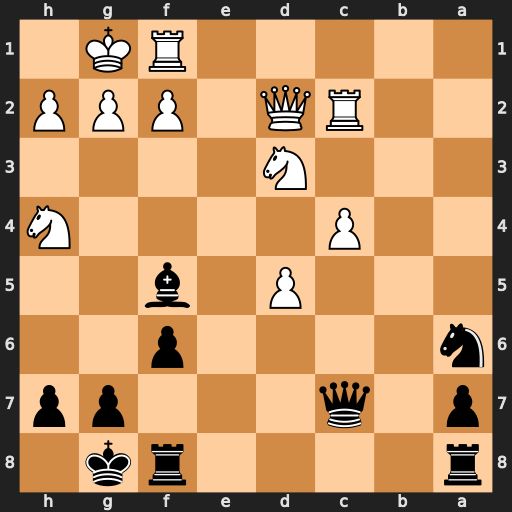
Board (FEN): r4rk1/p1q3pp/n4p2/3P1b2/2P4N/3N4/2RQ1PPP/5RK1
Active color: b
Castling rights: -
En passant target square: -
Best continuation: Bxd3 Qxd3 Nb4 Qd2 Nxc2